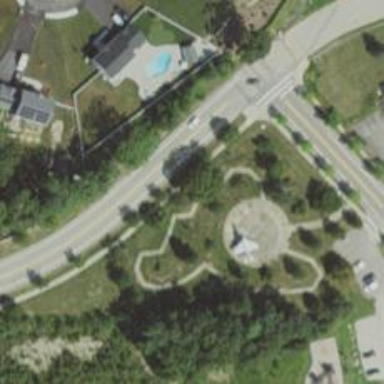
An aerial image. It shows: Memorial site with historic significance.